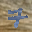
Label: 7